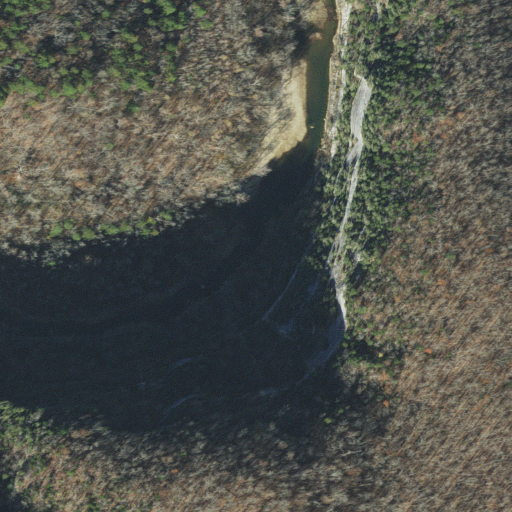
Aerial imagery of cliff(s) in Arkansas named Buzzard Bluff containing deciduous forest, open water, evergreen forest, mixed forest, grassland, woody wetlands, and pasture